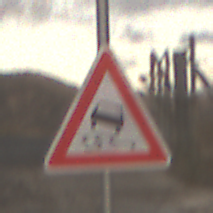
Verkehrszeichen: SchleuderOderRutschgefahr
Umgebung: Outdoor, RoadRail
Tageszeit: SunriseSunset
Wetter: PartlyCloudy
Licht: Natural
Jahreszeit: NotSpecified
Kontrast: LowContrast